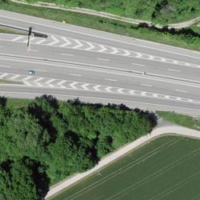
EUNIS habitat code: 57
Species observed at this site:
Pseudochorthippus parallelus
Chorthippus biguttulus
Pieris rapae